Question: I have data that have created_date,updated_date and updated_date can be null.
I am trying to sort data by created_date and updated_date together
if data got updated_date it will use updated_date
if data does not have updated_date but created_date > other data updated_date it will come first

this is a result that I used
"ORDER BY 'books'.'display_updated' DESC , 'books'.'display_created' DESC"
data that updated_date is null came under.
Could you please suggest me ?
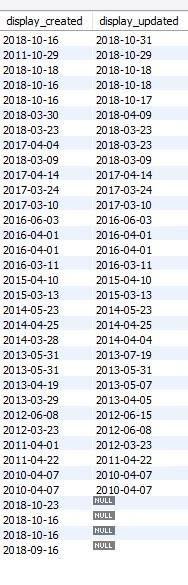
Answer: You could use <URL>
'''
ORDER BY COALESECE(updated_date, created_date)
'''
I prefer that function over 'ifnull()' because coalesce is ANSI standard, but you could use
'''
ORDER BY IFNULL(updated_date, created_date)
'''
Either of the approaches test if 'updated_date' is null and if it is will return 'created_date' otherwise it returns 'updated_date'. Both the above equate to this 'case expression', which is another alternative:
'''
order by case when updated_date IS NOT NULL then updated_date else created_date end
'''